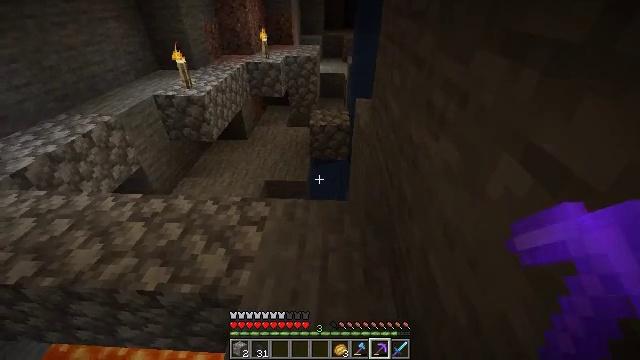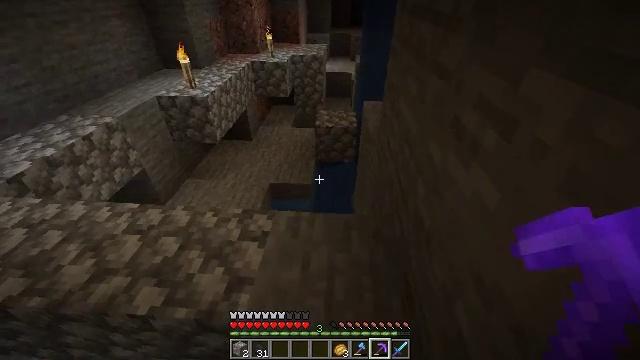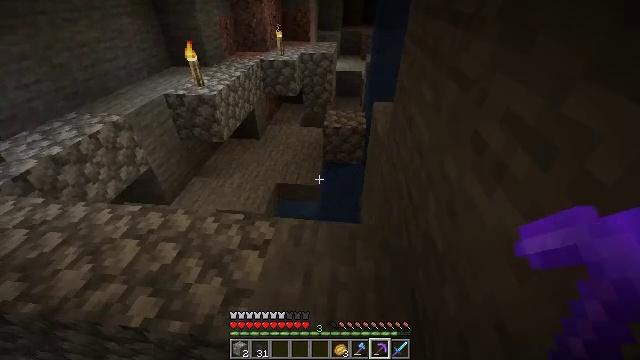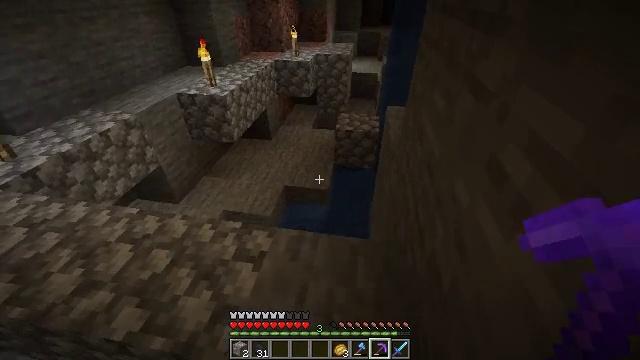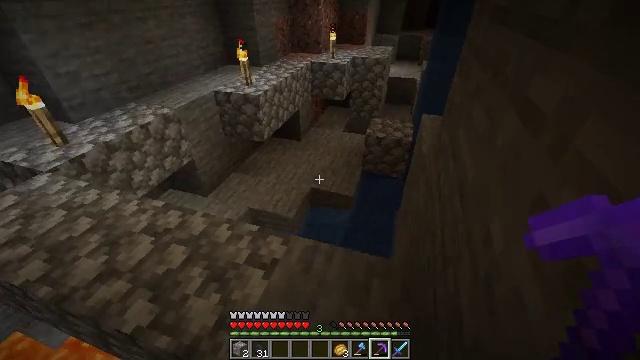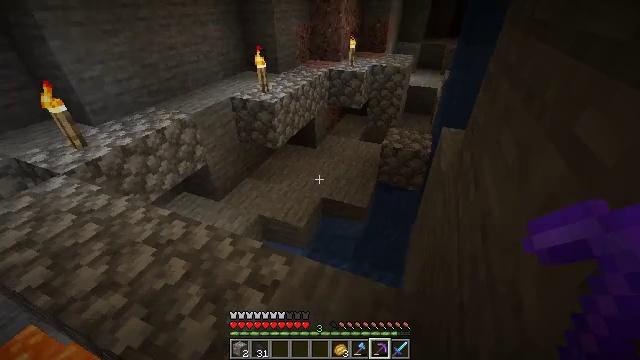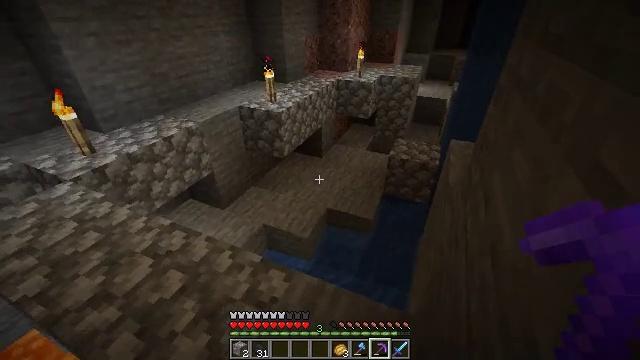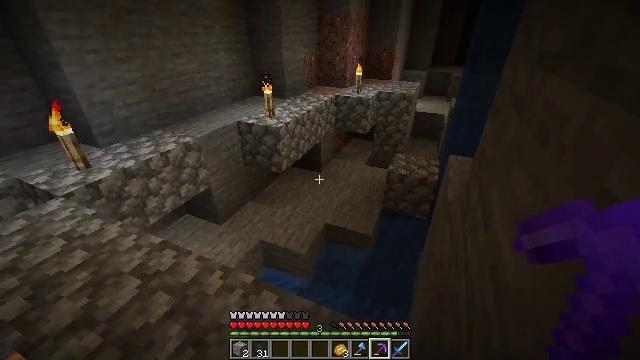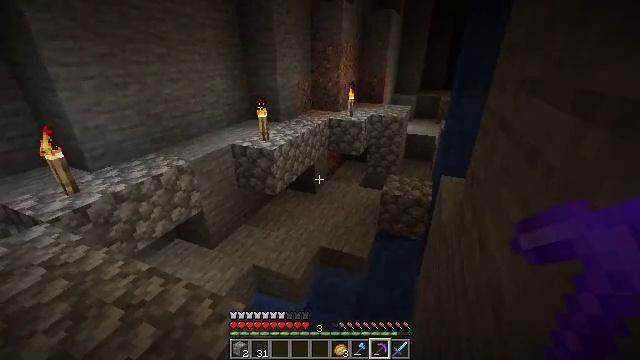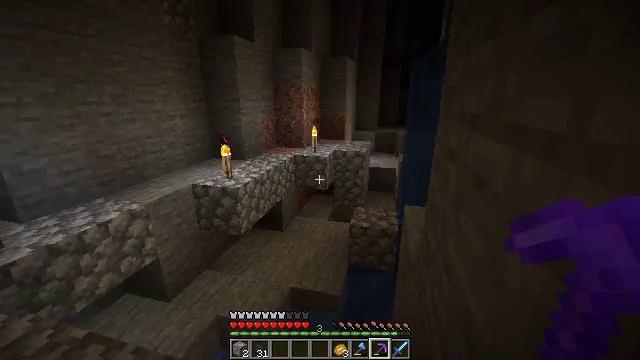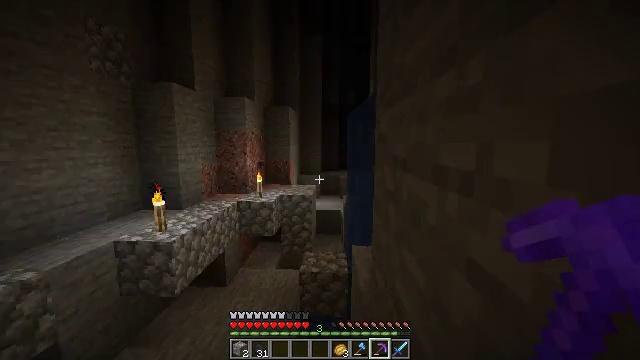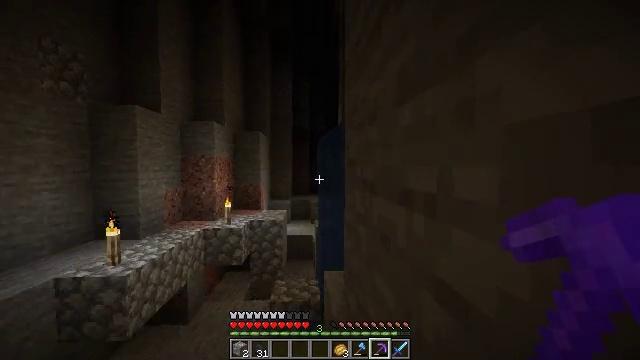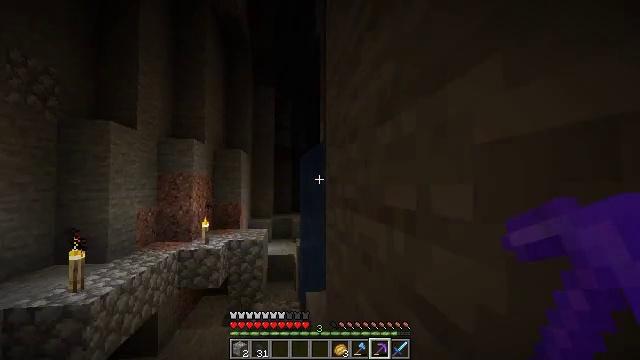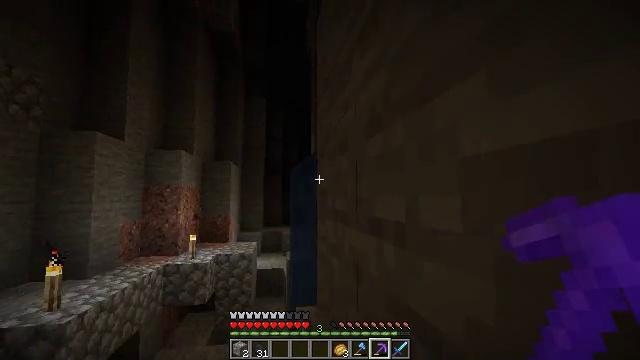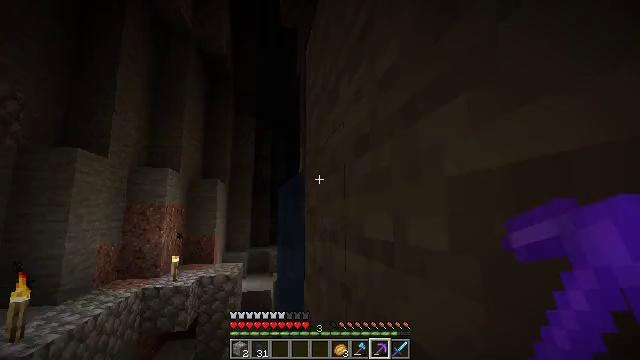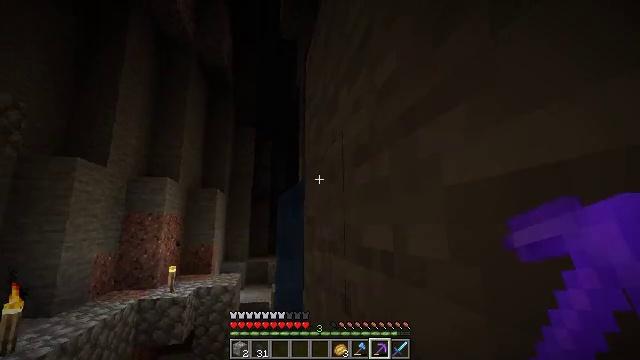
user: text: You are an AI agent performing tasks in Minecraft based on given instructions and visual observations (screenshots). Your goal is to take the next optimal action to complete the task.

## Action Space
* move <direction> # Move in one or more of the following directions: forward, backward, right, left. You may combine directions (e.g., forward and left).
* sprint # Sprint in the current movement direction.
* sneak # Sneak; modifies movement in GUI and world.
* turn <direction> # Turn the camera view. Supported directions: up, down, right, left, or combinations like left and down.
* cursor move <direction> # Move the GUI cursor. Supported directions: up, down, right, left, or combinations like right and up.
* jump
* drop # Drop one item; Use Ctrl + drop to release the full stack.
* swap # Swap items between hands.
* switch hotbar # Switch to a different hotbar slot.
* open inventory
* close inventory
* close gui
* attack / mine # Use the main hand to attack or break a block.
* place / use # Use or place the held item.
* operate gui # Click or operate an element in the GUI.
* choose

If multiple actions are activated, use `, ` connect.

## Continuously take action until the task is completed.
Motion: motion action
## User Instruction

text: Mine cobblestone underground.
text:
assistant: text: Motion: move forward, turn left
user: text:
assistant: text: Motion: move forward and move right, turn left
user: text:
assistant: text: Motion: move forward and move right, turn left
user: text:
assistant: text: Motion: move forward and move right, turn left
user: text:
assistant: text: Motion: turn left and up
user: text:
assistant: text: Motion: turn left and up
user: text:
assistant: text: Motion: turn up
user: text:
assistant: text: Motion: turn right and up
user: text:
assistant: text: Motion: turn right and up
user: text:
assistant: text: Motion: turn right and up
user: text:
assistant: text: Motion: turn right and up
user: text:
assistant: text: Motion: turn right and up
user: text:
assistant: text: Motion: turn right and up
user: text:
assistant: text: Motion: turn right and up
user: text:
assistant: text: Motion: turn up
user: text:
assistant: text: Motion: turn left and up
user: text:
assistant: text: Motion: turn left and up
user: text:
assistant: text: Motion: turn left and up
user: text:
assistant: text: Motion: turn left and up
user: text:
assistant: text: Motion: turn left and up
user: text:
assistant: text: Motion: turn left and up
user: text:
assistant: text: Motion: turn left and up
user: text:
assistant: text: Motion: turn up
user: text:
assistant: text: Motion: no_op
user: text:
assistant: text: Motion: no_op
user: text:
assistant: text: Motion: no_op
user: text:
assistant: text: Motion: no_op
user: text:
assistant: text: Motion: no_op
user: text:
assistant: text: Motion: no_op
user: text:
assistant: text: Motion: no_op